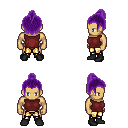
a pixel art fantasy rpg character, male body template, human, tanned skin, maroon sleeveless shirt, gold greaves, purple short topknot hairstyle, black shoes, four views (front, back, left, right), 2x2 character sprite sheet, small pixel art, hard edges, no anti-aliasing